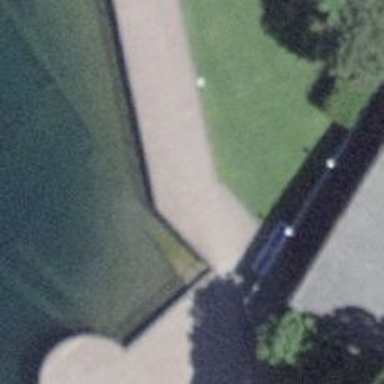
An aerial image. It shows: Boardwalk path crossing over the road.